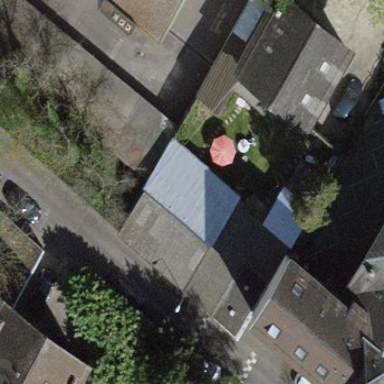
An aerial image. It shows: View of roof of building.